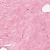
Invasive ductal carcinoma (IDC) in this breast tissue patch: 0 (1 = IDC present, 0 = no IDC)